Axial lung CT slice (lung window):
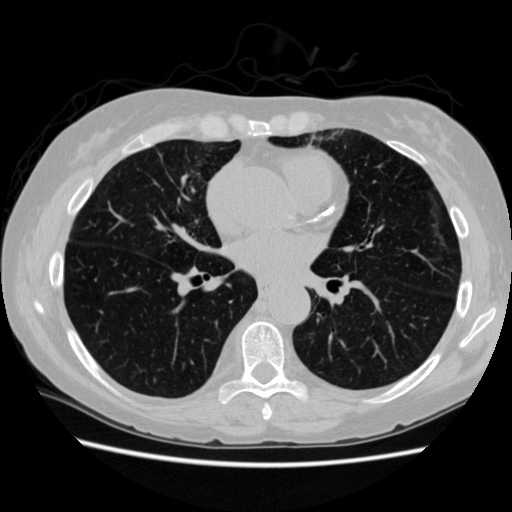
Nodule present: no